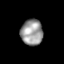
Tissue: skin
Cell type: Others
Senescence score: 0.7838
Nuclear area (px): 562
Mean DAPI intensity: 153.406